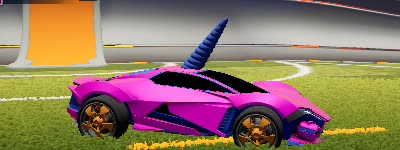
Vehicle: werewolf